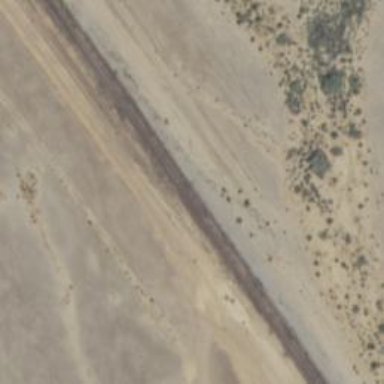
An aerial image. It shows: Abandoned railway.